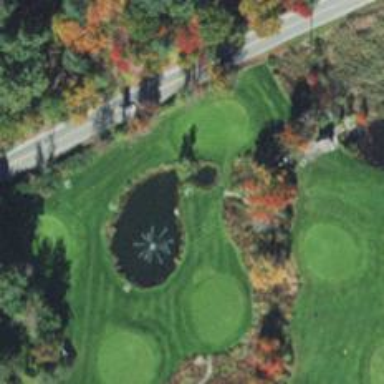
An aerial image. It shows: Golf tee.